Question: I need to set '<div id="group-of-tables">' to the bottom of the '<div class="item-content">', and .
'''
<div class="item-content">
<div id="group-of-tables">
<table class="item" id="first-table">
<tr>
<td><div class="" id="">1</div></td>
<td><div class="" id="">2</div></td>
<td><div class="" id="">3</div></td>
<td><div class="" id="">4</div></td>
</tr>
</table>
<table class="item" id="second-table" border="1">
<tr>
<td><div class="" id="">Next</div></td>
</tr>
</table>
</div>
</div>
'''
'''
.item-content{
height:100%;
}
'''
Something like this:

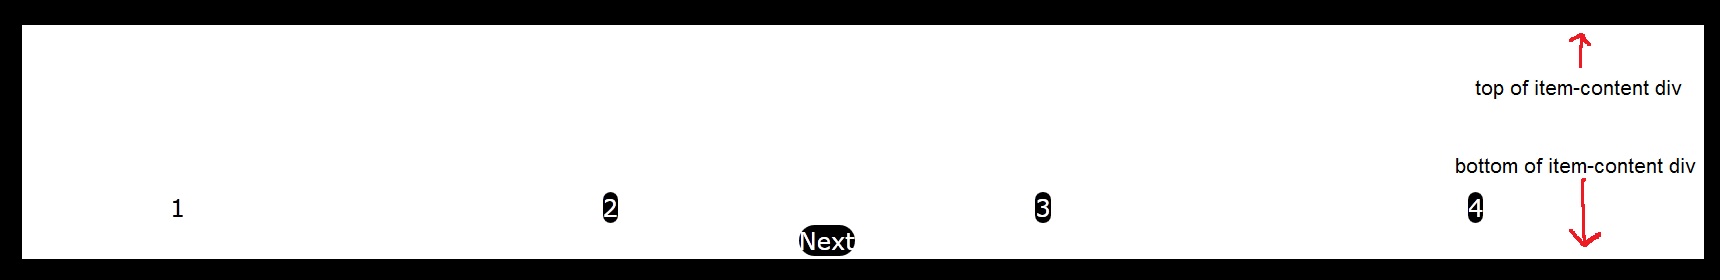
Answer: You could do it with CSS 'flex', and don't forget to prefix all the flex related rules to make it to work more browsers, visit <URL> to learn more.
<URL>
'''
html, body {
height: 100%;
margin: 0;
}
.wrap {
height: 100%;
display: flex;
flex-direction: column;
justify-content: flex-end;
}
.top {
flex: 1;
}
'''
'''
<div class="wrap">
<div class="top">Top</div>
<div class="bottom">Bottom</div>
</div>
'''